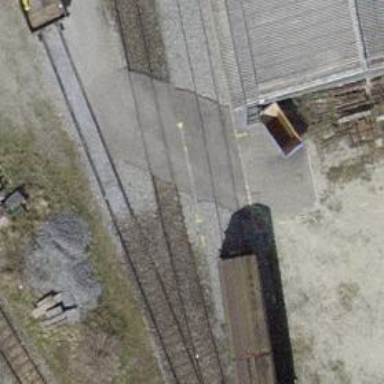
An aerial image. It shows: Level crossing along the railway.